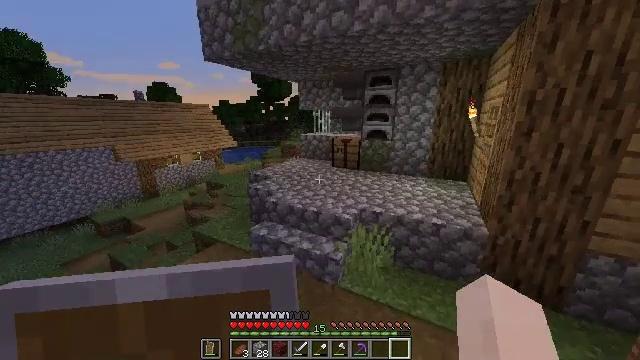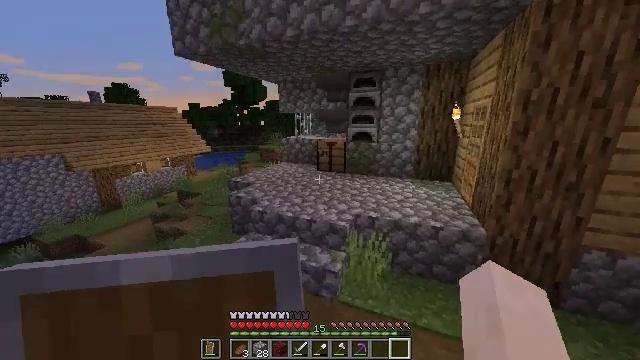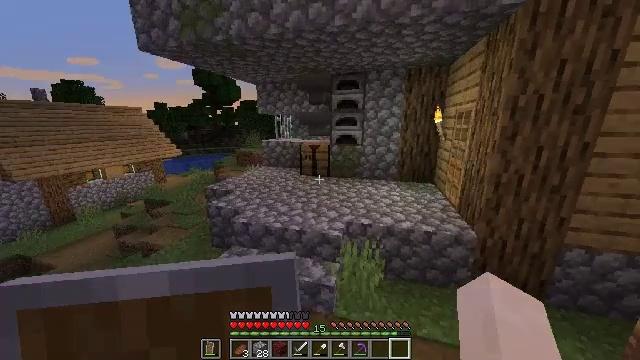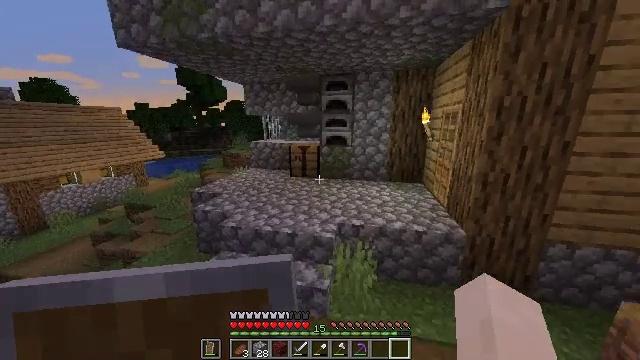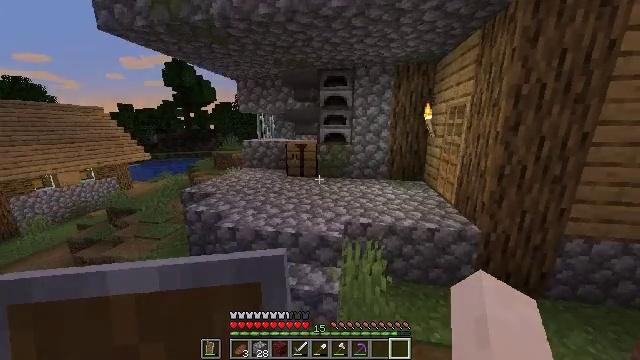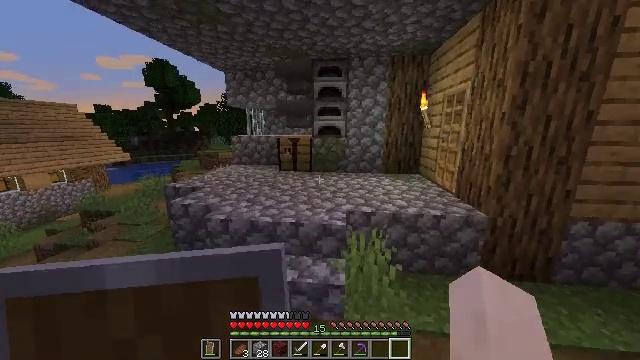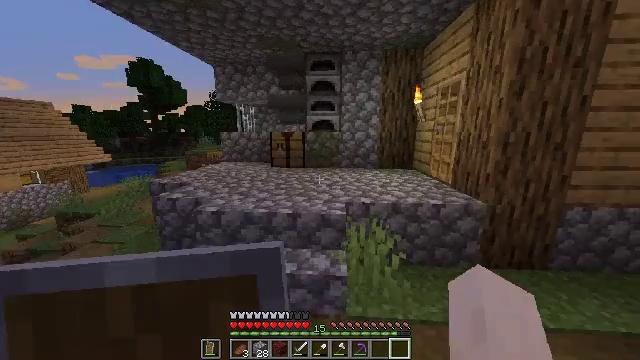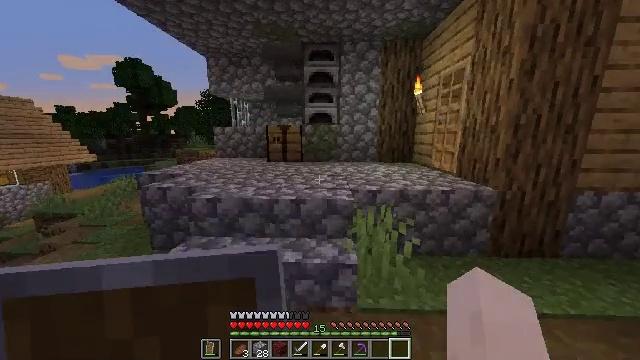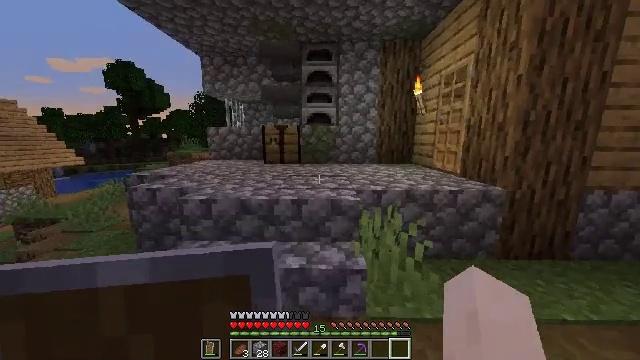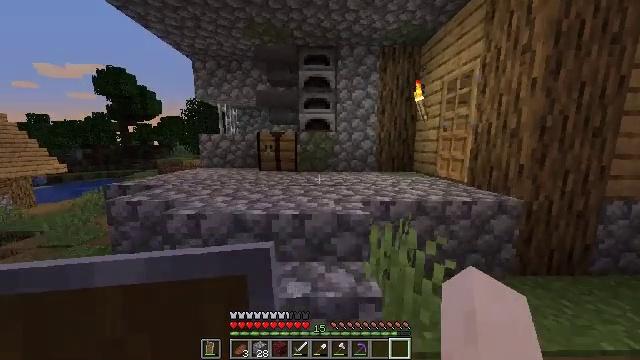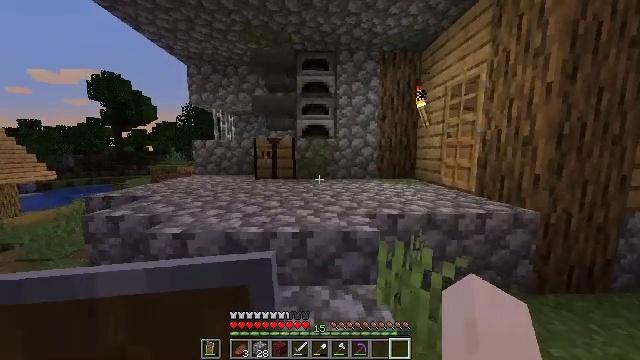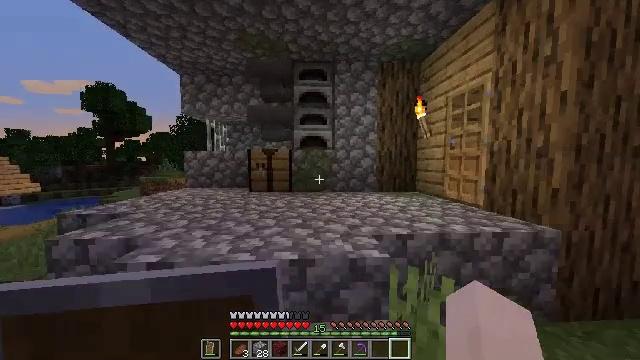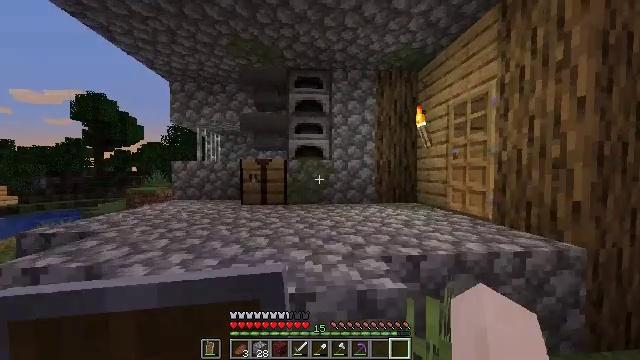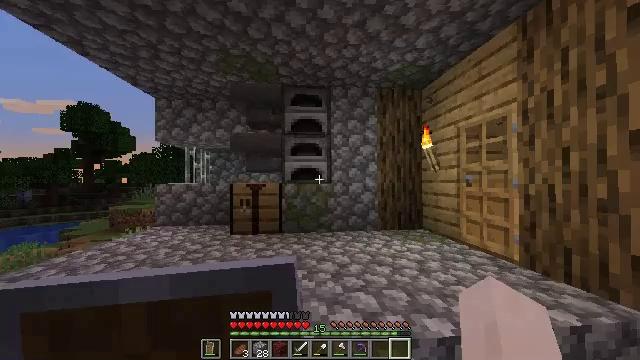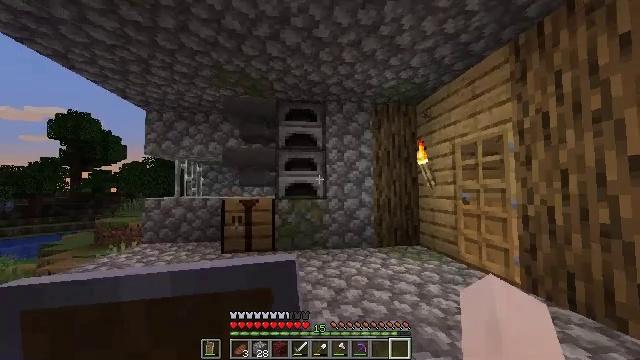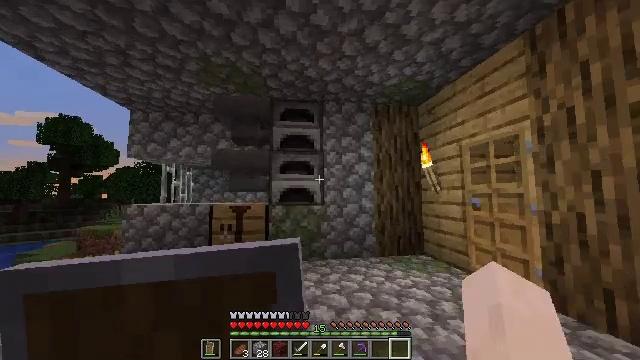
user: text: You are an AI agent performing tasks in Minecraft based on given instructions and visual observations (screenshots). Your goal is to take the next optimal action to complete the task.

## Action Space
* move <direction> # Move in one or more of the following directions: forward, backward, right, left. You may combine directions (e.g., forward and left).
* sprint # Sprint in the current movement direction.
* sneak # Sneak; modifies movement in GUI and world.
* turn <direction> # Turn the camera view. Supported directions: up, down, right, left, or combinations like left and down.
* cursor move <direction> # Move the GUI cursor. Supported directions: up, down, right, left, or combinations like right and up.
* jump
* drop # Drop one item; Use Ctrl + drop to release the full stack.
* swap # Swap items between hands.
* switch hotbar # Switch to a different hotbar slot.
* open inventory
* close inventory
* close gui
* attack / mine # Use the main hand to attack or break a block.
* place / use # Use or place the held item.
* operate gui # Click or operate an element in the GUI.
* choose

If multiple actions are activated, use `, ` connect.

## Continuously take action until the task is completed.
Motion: motion action
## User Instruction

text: Gather wheat by left-clicking on it.
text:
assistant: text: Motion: move forward and move left, turn right
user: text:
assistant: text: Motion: move forward and move left, turn right
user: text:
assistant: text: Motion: move forward and move left, turn right
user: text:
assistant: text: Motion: move forward and move left, turn right
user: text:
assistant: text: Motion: move forward and move left, turn right
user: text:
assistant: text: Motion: move forward and move left, turn right
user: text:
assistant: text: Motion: move forward, turn right
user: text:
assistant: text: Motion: move forward, turn right and up
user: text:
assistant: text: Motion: move forward, turn right and up
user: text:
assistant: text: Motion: move forward, turn up
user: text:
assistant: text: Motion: move forward, turn right and up
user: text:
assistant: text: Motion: move forward, turn right and up
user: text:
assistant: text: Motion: move forward, turn right and up
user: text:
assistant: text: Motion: move forward, turn right and up
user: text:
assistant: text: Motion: move forward, turn right and up
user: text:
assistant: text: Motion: move forward
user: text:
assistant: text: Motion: move forward
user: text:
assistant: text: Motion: move forward
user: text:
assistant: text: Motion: move forward, turn left
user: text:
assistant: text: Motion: move forward, turn left
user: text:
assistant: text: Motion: turn left and down
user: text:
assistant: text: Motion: turn left and down, use / place
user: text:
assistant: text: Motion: turn down, use / place
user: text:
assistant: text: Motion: turn down, use / place
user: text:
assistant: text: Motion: no_op
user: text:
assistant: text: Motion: no_op
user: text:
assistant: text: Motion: no_op
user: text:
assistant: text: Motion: no_op
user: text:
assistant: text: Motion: no_op
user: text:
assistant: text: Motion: no_op